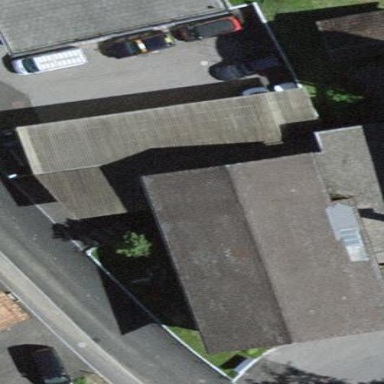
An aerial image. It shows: Building.